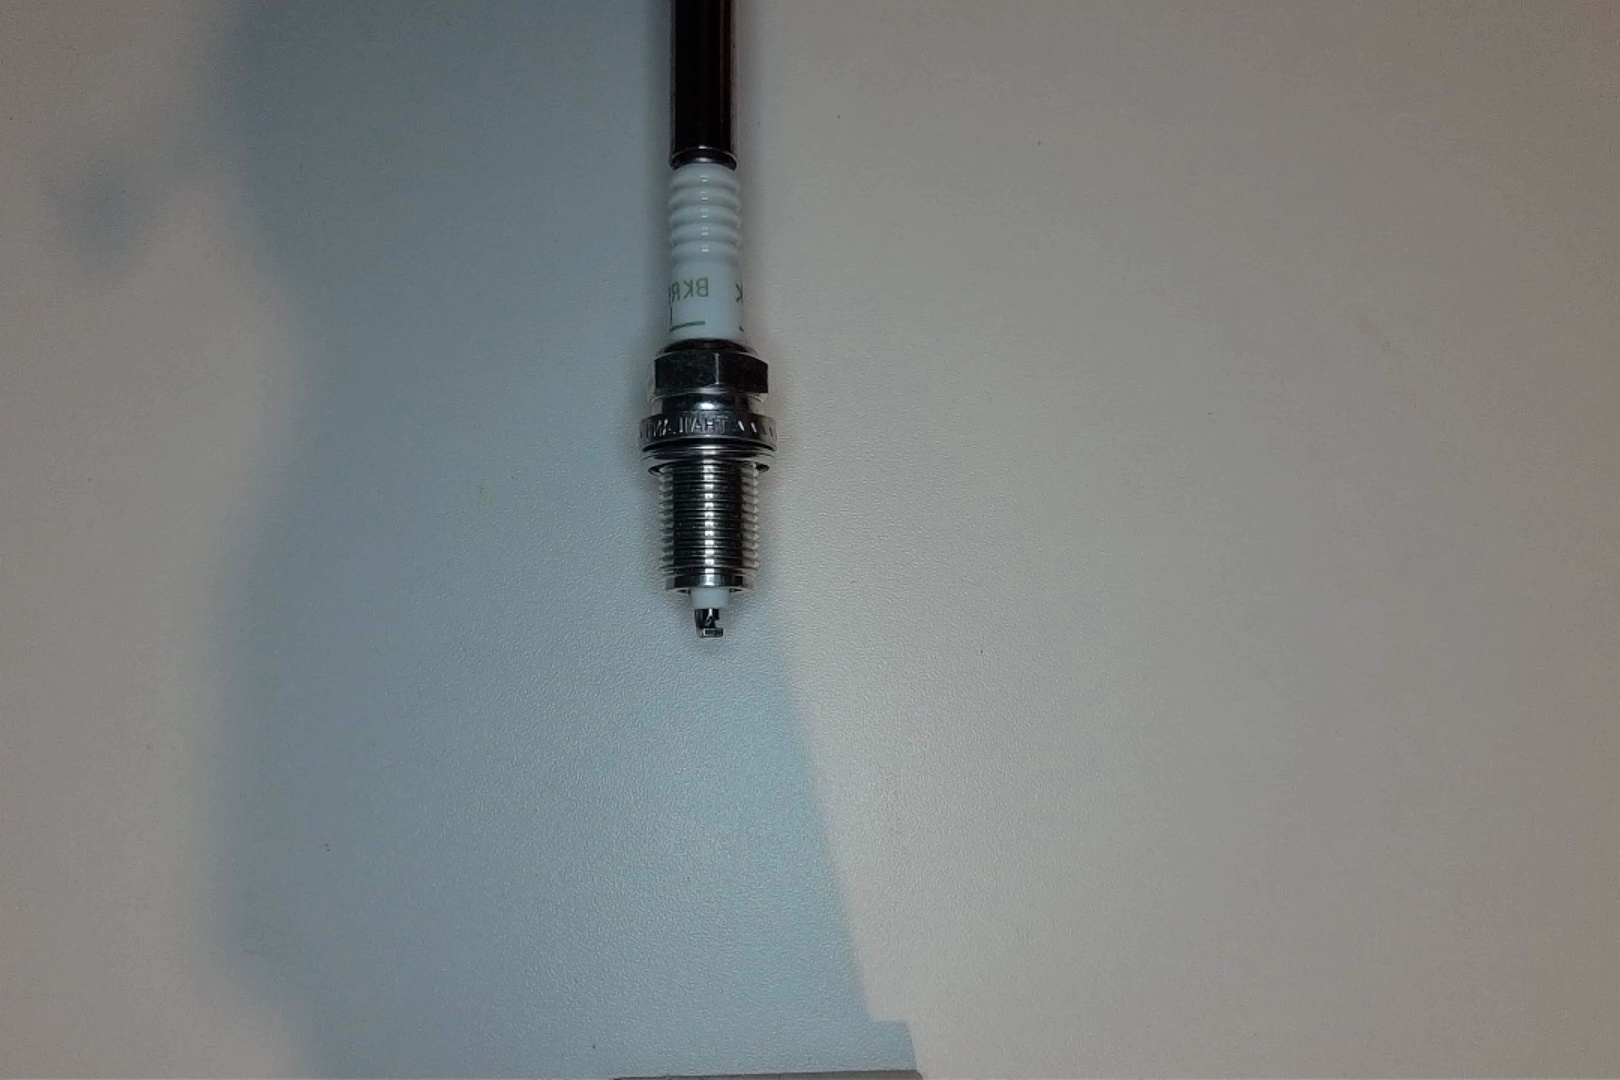
Label: normal